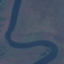
Land use / land cover class: River